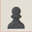
Piece: bP